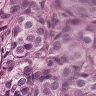
Metastatic tissue present: yes